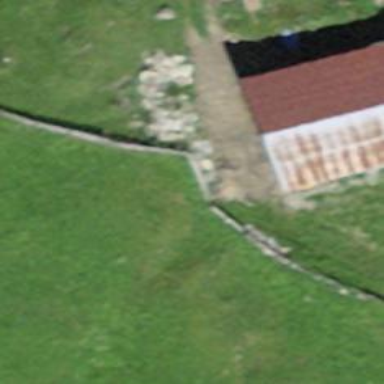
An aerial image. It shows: Wall barrier.